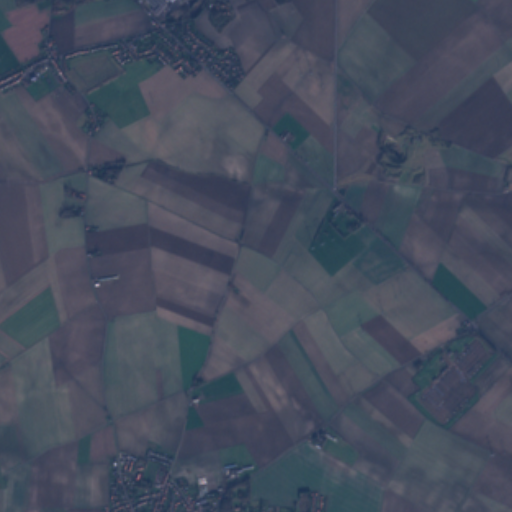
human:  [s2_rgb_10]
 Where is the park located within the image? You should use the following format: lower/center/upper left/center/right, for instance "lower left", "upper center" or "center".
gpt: There is no park in the image.